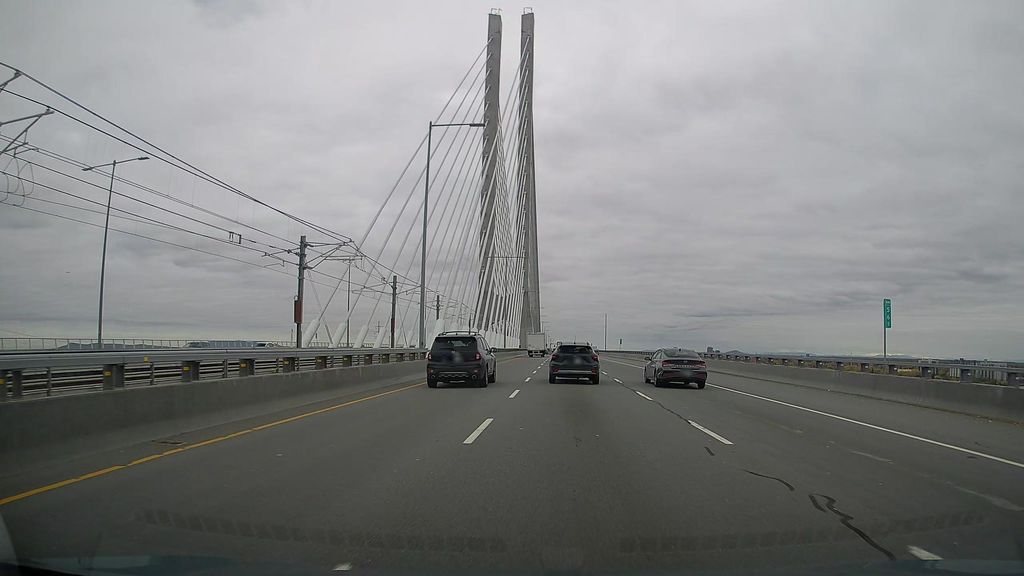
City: montreal